Current action and preconditions to check: trajectory_clear

Your task: For each precondition in the list above, predict whether it will hold at this action.

Consider the current scene as observed from the mobile robot's camera, and analyze the predicted future states of all dynamic agents (e.g., people, animals, vehicles, or any moving entities) within the NEXT SECOND.

IMPORTANT: Only answer "very likely" if you are absolutely certain—based on strong, clear evidence—that a dynamic agent will violate the precondition in the predicted future state. Do NOT answer "very likely" for unlikely, ambiguous, or low-probability risks.

Ask yourself for each precondition: Is there a high probability, with clear and convincing evidence, that the predicted future states of any dynamic agent will interfere with the predicted future state of the currently executing action within the NEXT SECOND, causing that precondition to fail?

Assess the risk level based on these predictions. Use "likely" or "very likely" if motions create a clear risk of interference.

Use "neutral" or "improbable" if agents are nearby but their predicted paths are clearly diverging or non-conflicting.

Failure Risk Categories: "very improbable", "improbable", "neutral", "likely", "very likely"

Answer Format: Output ONLY the probability_of_failure value from these categories: "very improbable", "improbable", "neutral", "likely", "very likely"

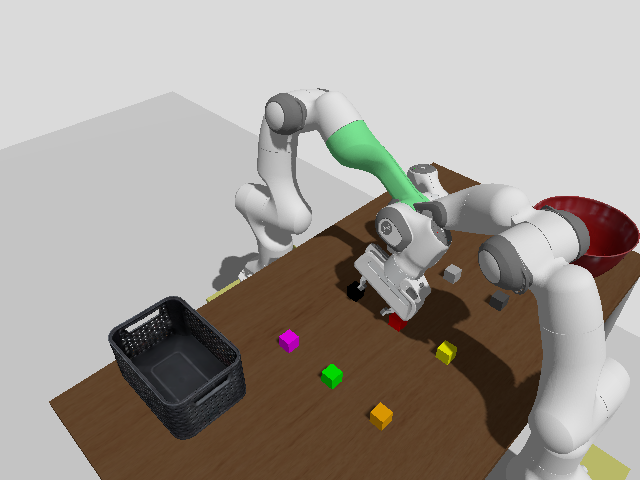

Answer: neutral